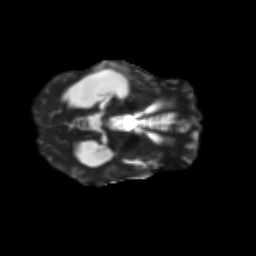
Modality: T2w
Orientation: axial
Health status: ill
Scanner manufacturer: siemens
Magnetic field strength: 3 T
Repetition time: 13.8 s
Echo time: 0.098 s